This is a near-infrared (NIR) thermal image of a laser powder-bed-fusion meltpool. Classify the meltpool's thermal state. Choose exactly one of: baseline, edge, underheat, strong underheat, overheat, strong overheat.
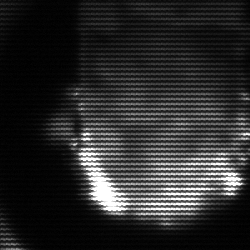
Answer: baseline